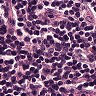
Metastatic tissue present: no